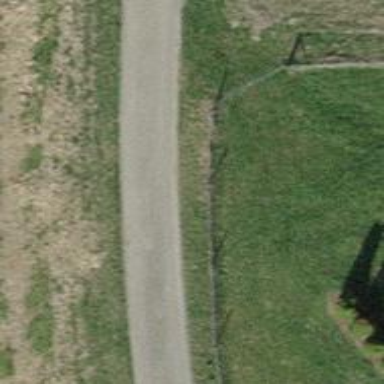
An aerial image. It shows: Paved track with Grade 1 surface.